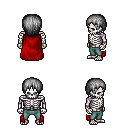
a pixel art fantasy rpg character, male body template, skeleton, red cape, teal pants, gray plain hairstyle, four views (front, back, left, right), 2x2 character sprite sheet, small pixel art, hard edges, no anti-aliasing